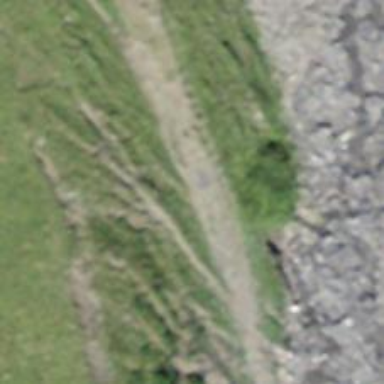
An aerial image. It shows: Path.